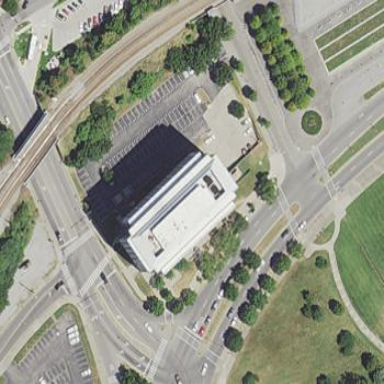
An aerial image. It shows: Government office building.